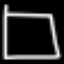
Label: square